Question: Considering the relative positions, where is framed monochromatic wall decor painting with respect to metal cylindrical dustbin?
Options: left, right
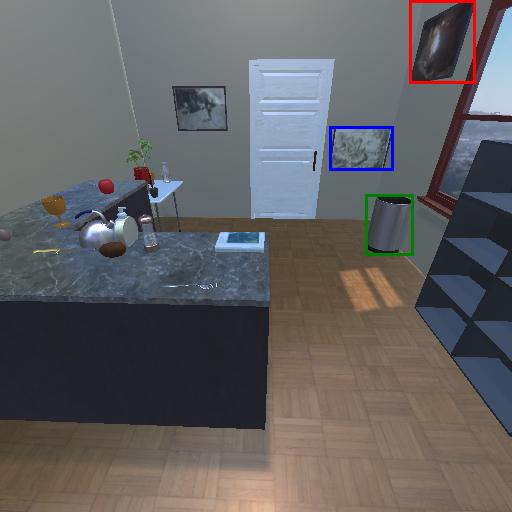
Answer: left